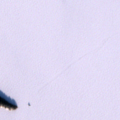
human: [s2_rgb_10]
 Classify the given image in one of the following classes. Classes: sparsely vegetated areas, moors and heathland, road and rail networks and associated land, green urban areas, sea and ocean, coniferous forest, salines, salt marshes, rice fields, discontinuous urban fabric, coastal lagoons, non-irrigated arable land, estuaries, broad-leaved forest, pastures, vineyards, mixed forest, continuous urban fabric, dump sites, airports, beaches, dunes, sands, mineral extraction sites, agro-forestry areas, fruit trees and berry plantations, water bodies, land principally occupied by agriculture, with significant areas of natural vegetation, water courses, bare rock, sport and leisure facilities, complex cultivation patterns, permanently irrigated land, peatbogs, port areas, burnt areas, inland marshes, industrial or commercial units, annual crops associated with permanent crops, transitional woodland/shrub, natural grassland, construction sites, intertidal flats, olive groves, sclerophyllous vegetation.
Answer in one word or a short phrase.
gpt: water bodies